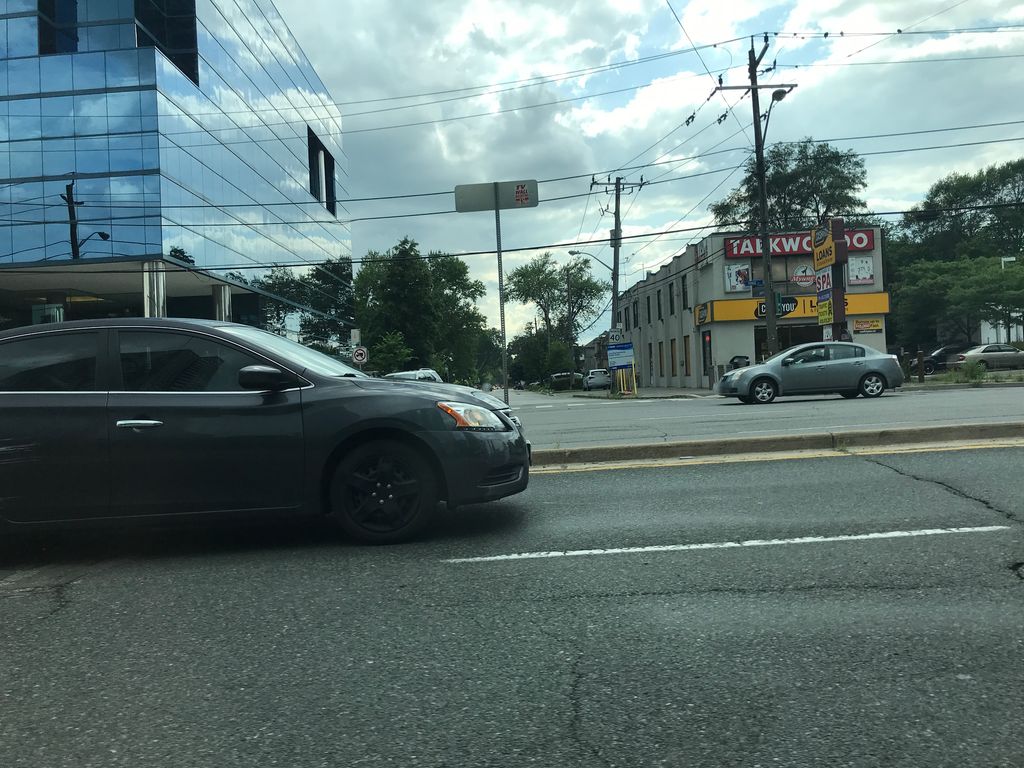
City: toronto